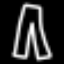
Label: pants